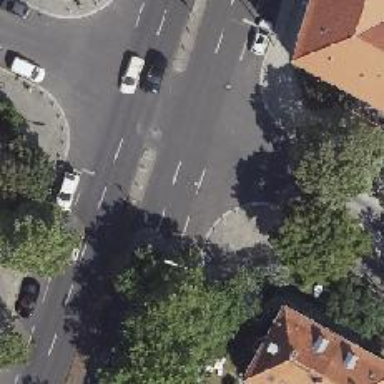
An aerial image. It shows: Unmarked road crossing.